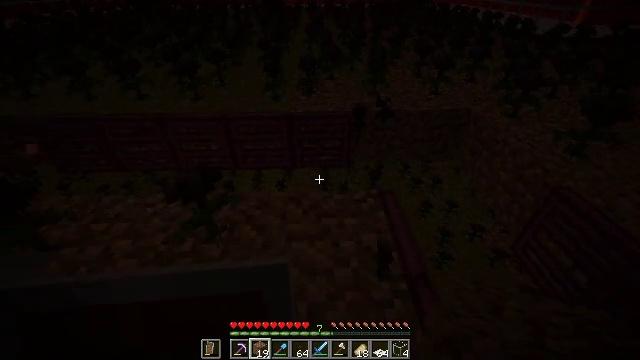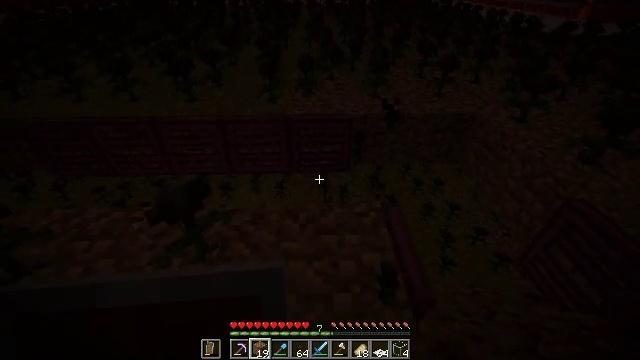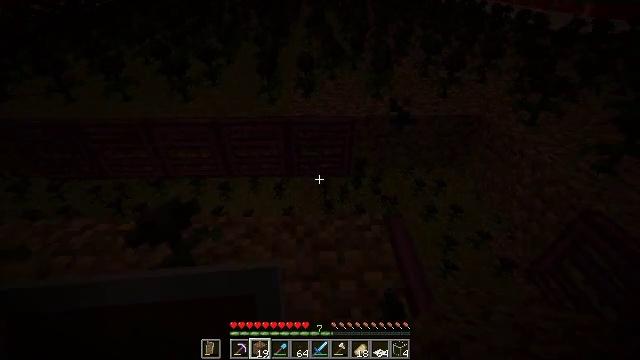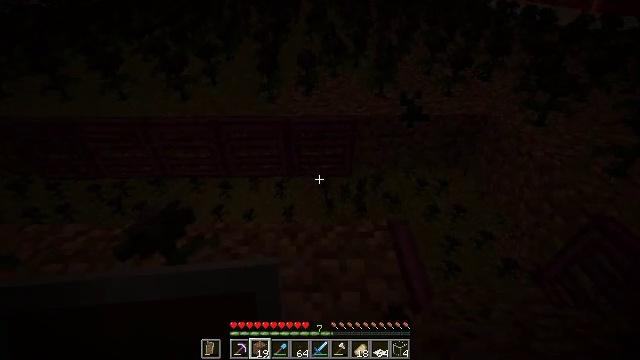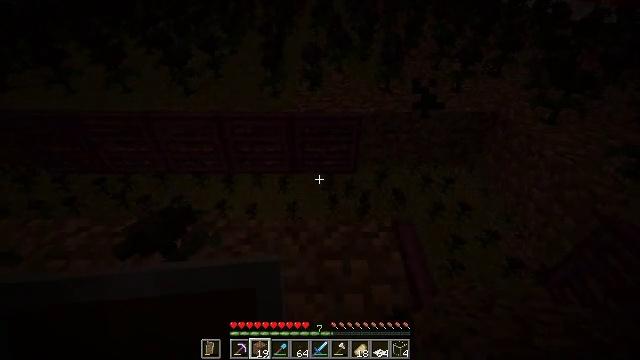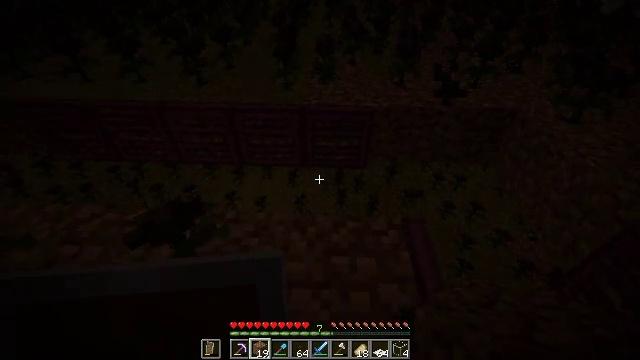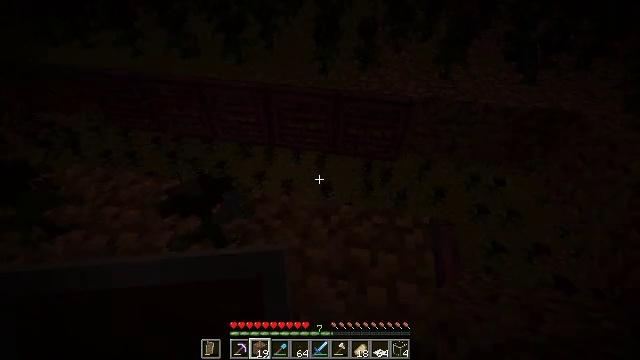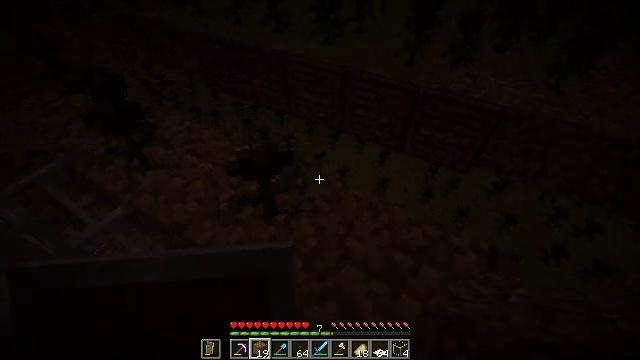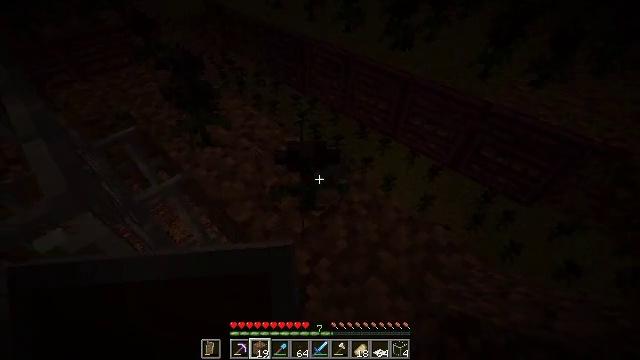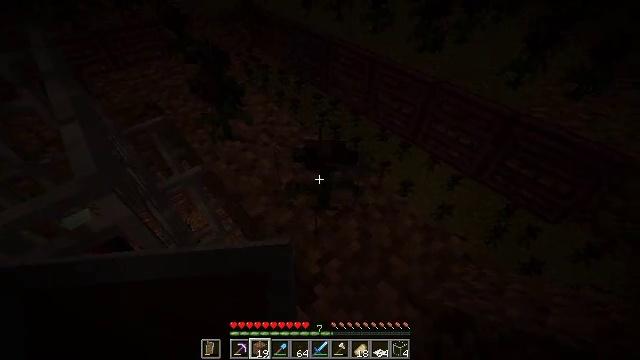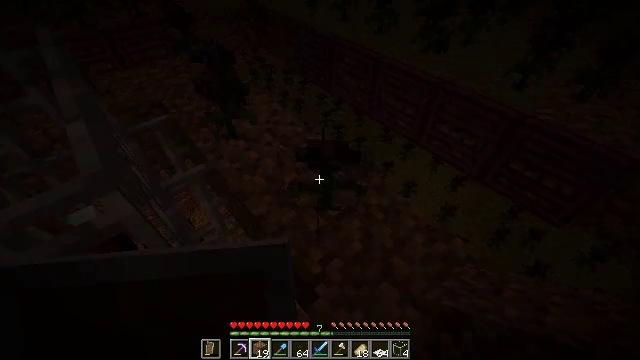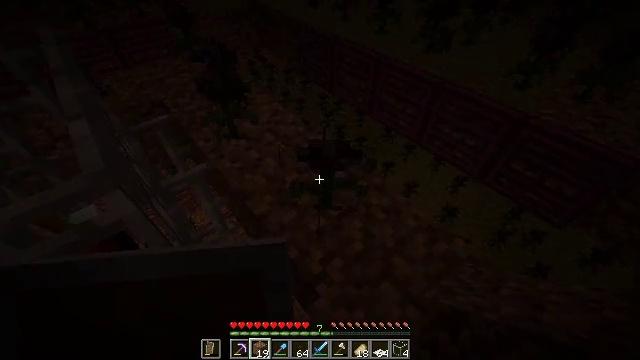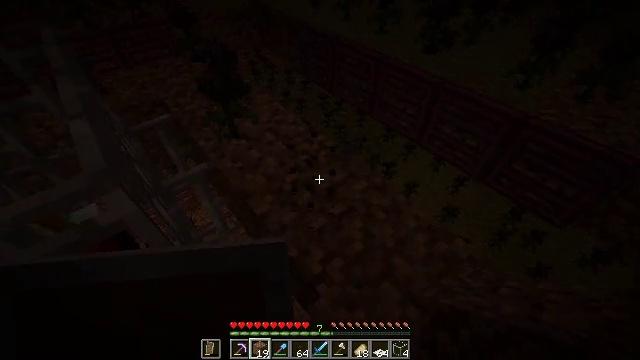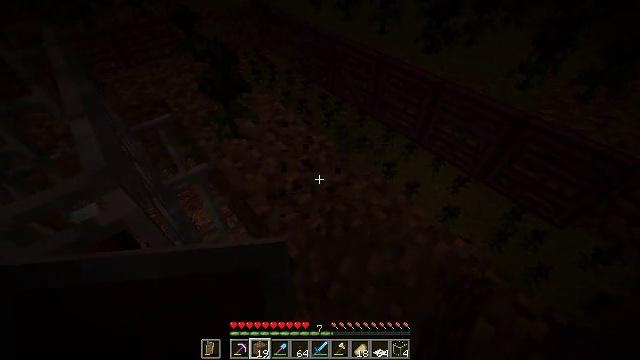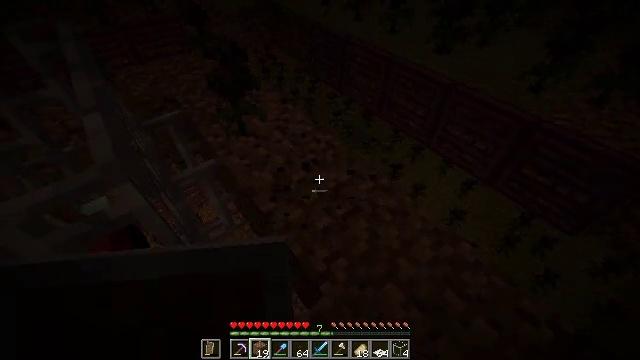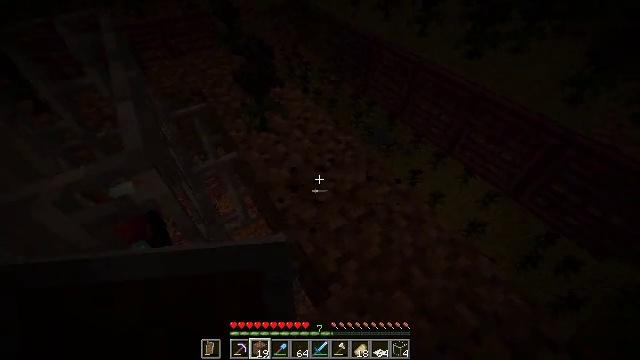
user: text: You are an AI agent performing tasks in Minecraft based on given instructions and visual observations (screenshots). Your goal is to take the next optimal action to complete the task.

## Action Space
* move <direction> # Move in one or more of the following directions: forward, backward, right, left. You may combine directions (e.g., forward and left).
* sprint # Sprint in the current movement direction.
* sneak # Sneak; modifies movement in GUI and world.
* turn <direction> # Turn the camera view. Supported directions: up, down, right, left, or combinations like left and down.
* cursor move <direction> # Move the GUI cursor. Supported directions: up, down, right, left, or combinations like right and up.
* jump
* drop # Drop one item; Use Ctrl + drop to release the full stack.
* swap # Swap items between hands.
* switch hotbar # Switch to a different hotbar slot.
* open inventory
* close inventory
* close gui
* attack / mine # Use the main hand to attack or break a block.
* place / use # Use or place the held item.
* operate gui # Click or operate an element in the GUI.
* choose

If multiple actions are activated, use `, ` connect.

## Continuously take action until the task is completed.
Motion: motion action
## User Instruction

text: Mine the wither rose for crafting.
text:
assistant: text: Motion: move forward
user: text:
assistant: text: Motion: move forward
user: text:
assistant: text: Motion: no_op
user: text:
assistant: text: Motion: turn left and down
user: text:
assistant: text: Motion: turn left and down
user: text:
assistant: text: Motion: turn left and down
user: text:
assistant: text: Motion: turn left and down
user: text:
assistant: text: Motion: turn left
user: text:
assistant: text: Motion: turn left
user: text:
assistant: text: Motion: no_op
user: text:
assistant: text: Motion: no_op
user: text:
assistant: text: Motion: attack / mine
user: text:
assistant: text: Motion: attack / mine
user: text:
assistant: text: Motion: turn left
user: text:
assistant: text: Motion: turn left
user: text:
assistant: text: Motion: move forward and move right, turn left
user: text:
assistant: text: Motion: move forward and move right, turn left and up
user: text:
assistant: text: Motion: move forward and move right, turn left
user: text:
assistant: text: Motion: turn left
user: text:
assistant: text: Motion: turn left
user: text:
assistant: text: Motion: turn left
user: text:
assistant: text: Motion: no_op
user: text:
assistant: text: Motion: turn up
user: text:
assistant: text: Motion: turn up
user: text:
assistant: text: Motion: no_op
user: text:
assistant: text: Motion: turn right
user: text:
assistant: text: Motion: turn right
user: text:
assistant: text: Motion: turn left
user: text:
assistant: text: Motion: no_op
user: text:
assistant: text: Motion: no_op